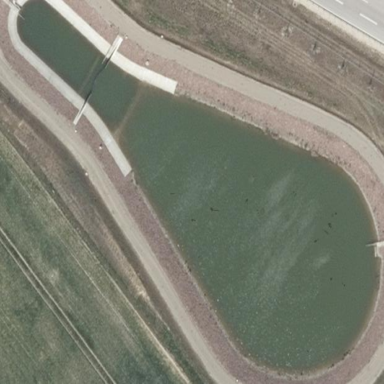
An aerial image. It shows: Retention basin used for land drainage.